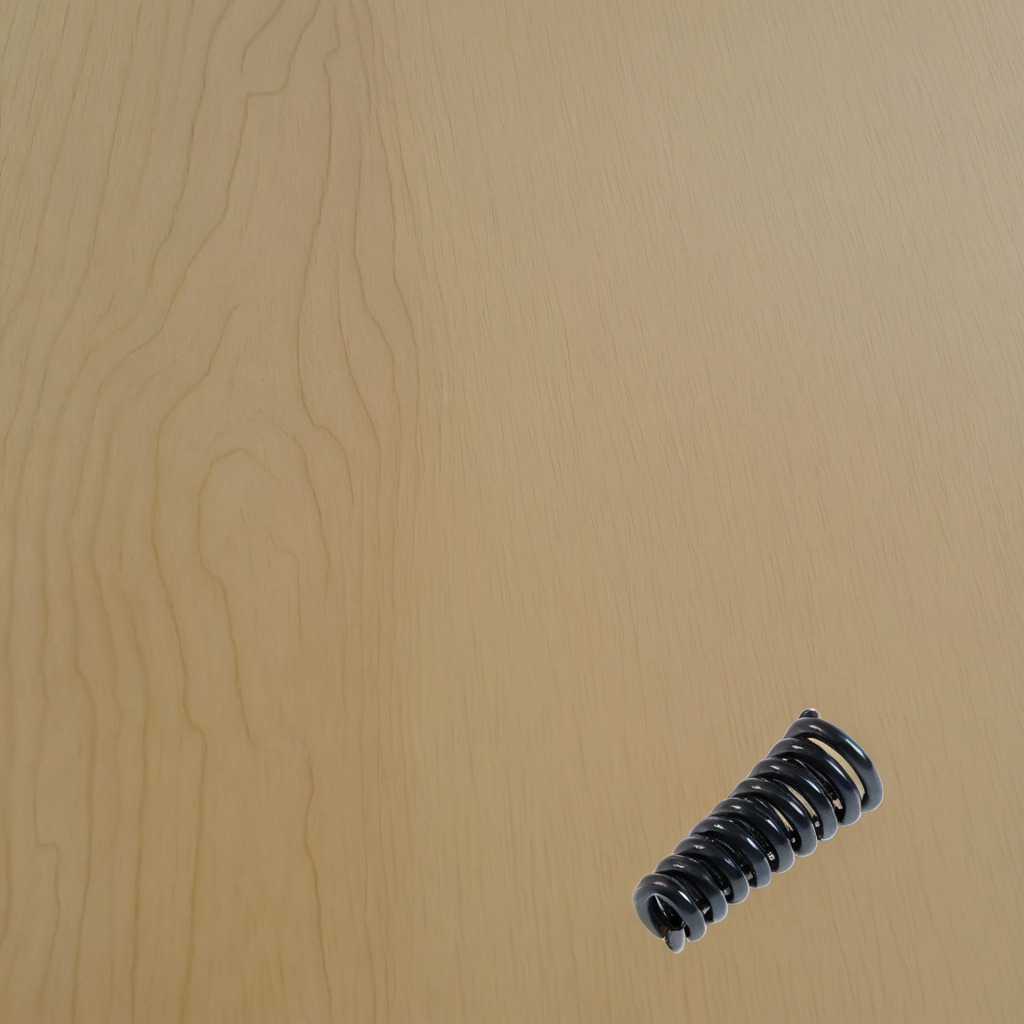
A coiled metal spring is lying on a plywood surface in a paint workshop lit by afternoon window light.